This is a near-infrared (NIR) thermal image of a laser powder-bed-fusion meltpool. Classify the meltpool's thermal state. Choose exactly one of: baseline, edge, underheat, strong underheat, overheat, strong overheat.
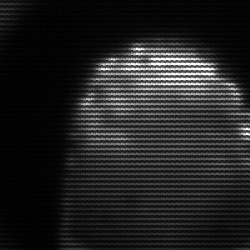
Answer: edge